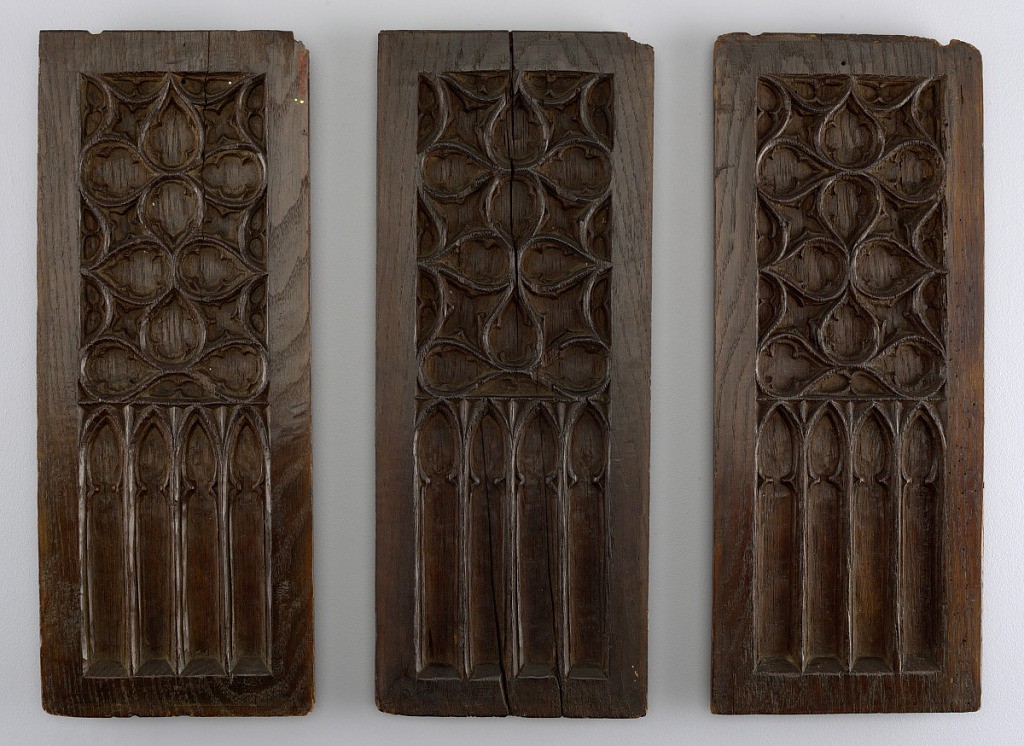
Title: Panel
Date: late 15th century
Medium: oak
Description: Ogive arcade carved in relief in lower part of panels, surmounted by tracery in design suggesting flowers.